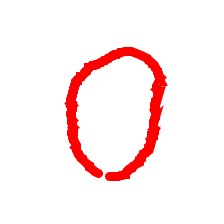
Shape: circle